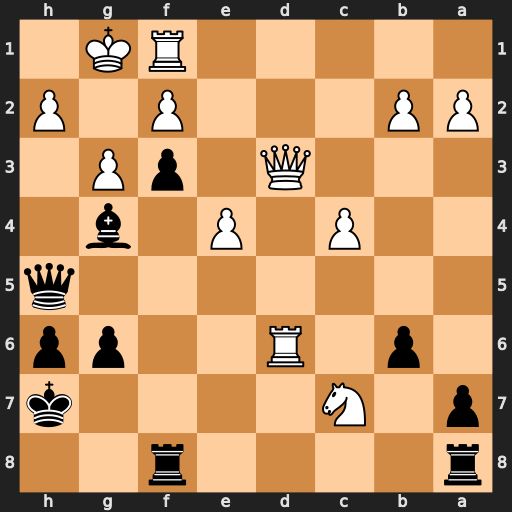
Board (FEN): r4r2/p1N4k/1p1R2pp/7q/2P1P1b1/3Q1pP1/PP3P1P/5RK1
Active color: b
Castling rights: -
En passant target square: -
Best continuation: Qh3 Rd7+ Bxd7 Qxd7+ Qxd7